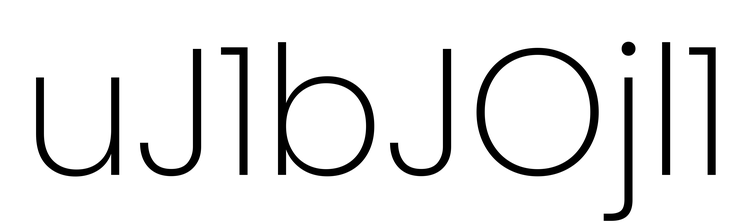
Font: Poppins-ExtraLight